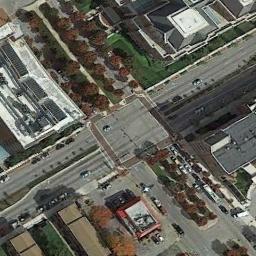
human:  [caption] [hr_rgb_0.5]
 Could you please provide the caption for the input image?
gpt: There are many moving and waiting vehicles on the road at the intersection, Many buildings and some trees around the intersection .

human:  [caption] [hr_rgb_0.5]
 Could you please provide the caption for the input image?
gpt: There is no zebra crossing at the intersection .

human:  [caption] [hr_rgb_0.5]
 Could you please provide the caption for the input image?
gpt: An intersection with normal traffic located in a commercial area with some green belts .

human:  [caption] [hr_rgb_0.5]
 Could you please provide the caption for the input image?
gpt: There are lots of buildings beside the intersection .

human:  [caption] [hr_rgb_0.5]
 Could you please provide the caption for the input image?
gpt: There are some brown trees and buildings around the intersection .